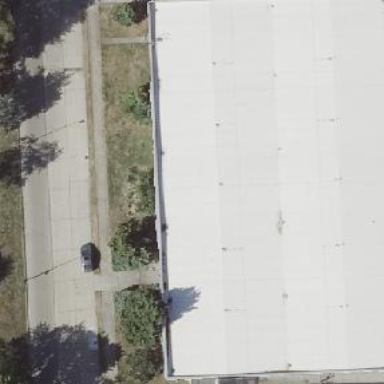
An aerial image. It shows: Warehouse.